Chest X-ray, AP view. Patient: 68 years old, sex M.
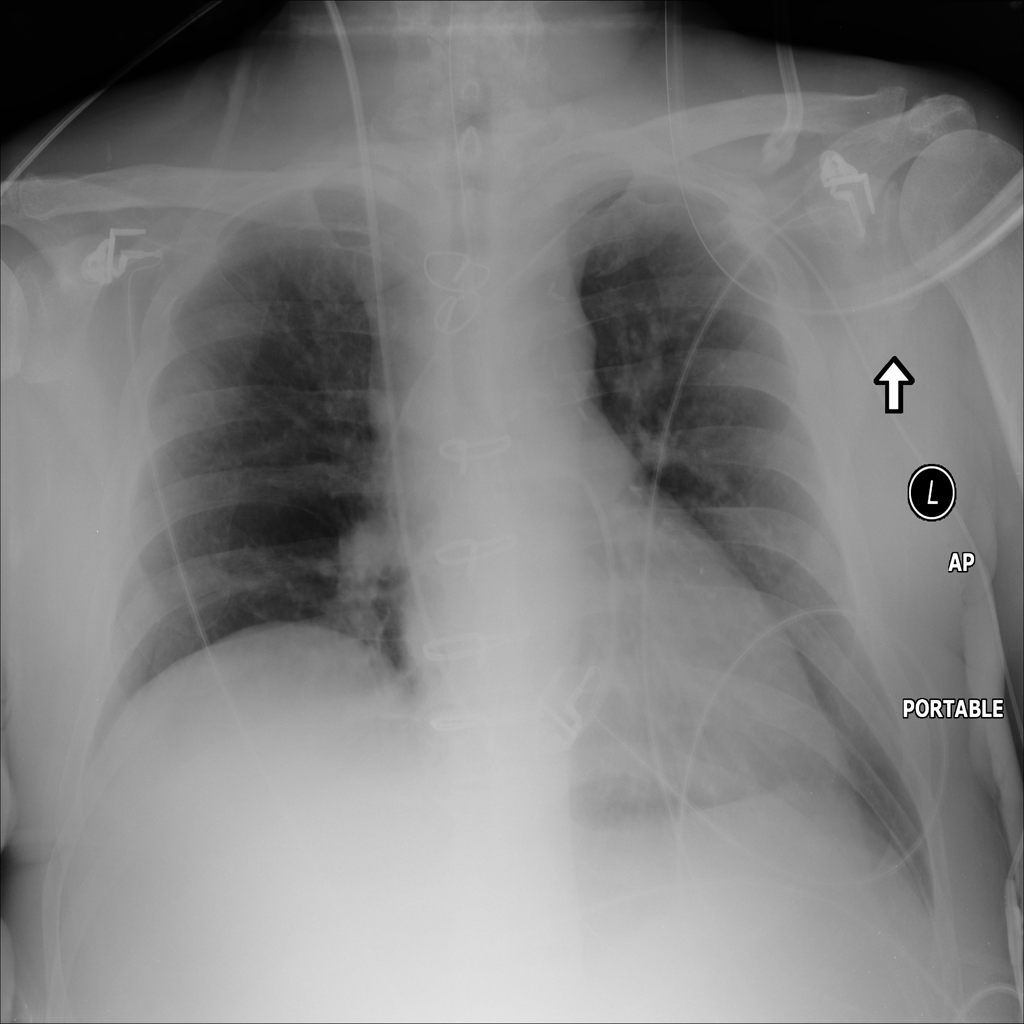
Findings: No Finding